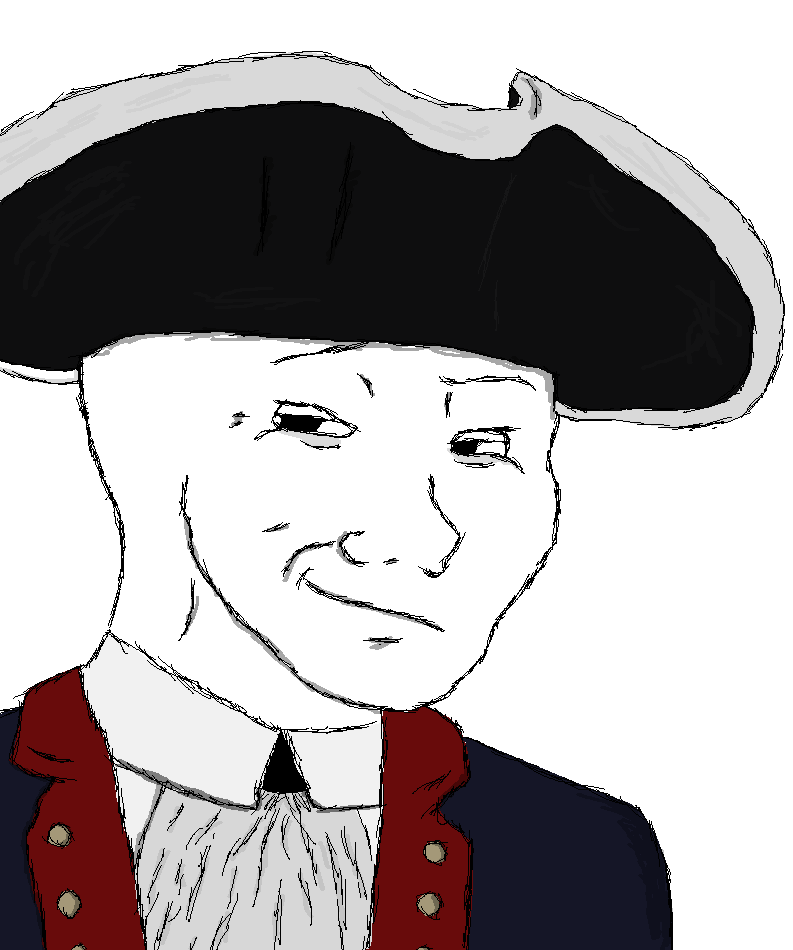
Label: 5_Smugjak